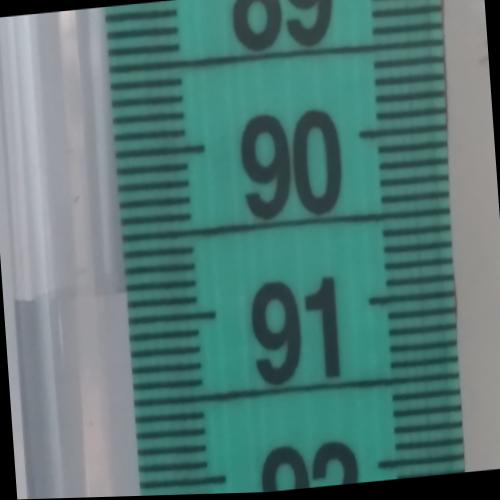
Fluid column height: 90.8 cm